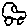
Label: car